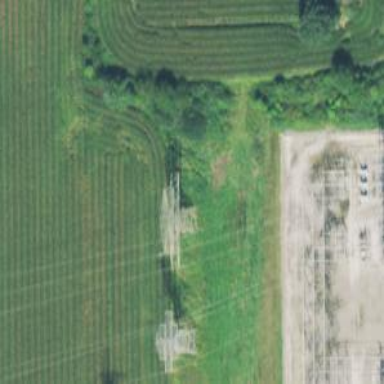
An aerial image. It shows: Lattice structure tower.